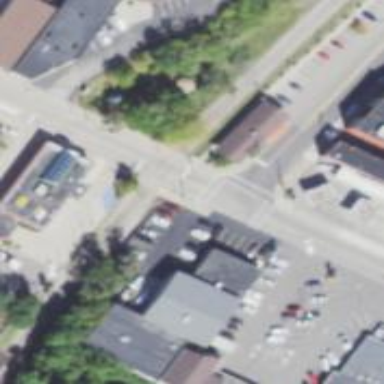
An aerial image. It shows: Uncontrolled and marked road crossing.